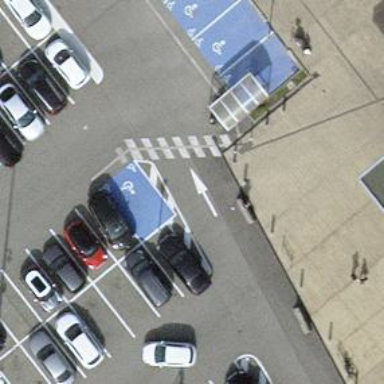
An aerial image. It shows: Disabled parking space.